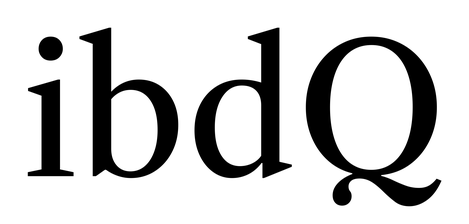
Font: LibreCaslonText_Regular